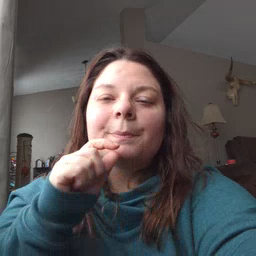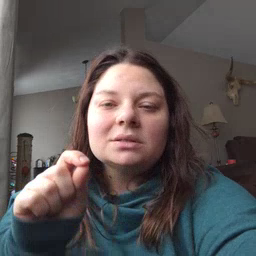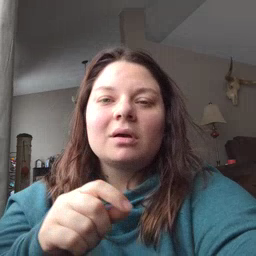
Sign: pencil